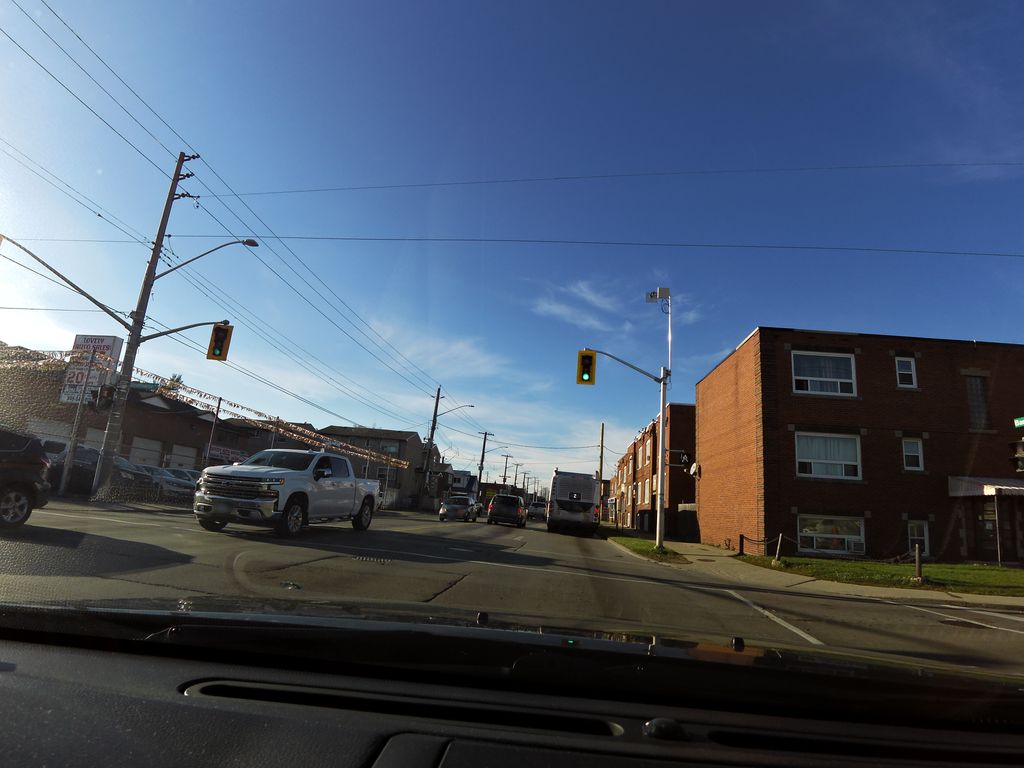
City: hamilton